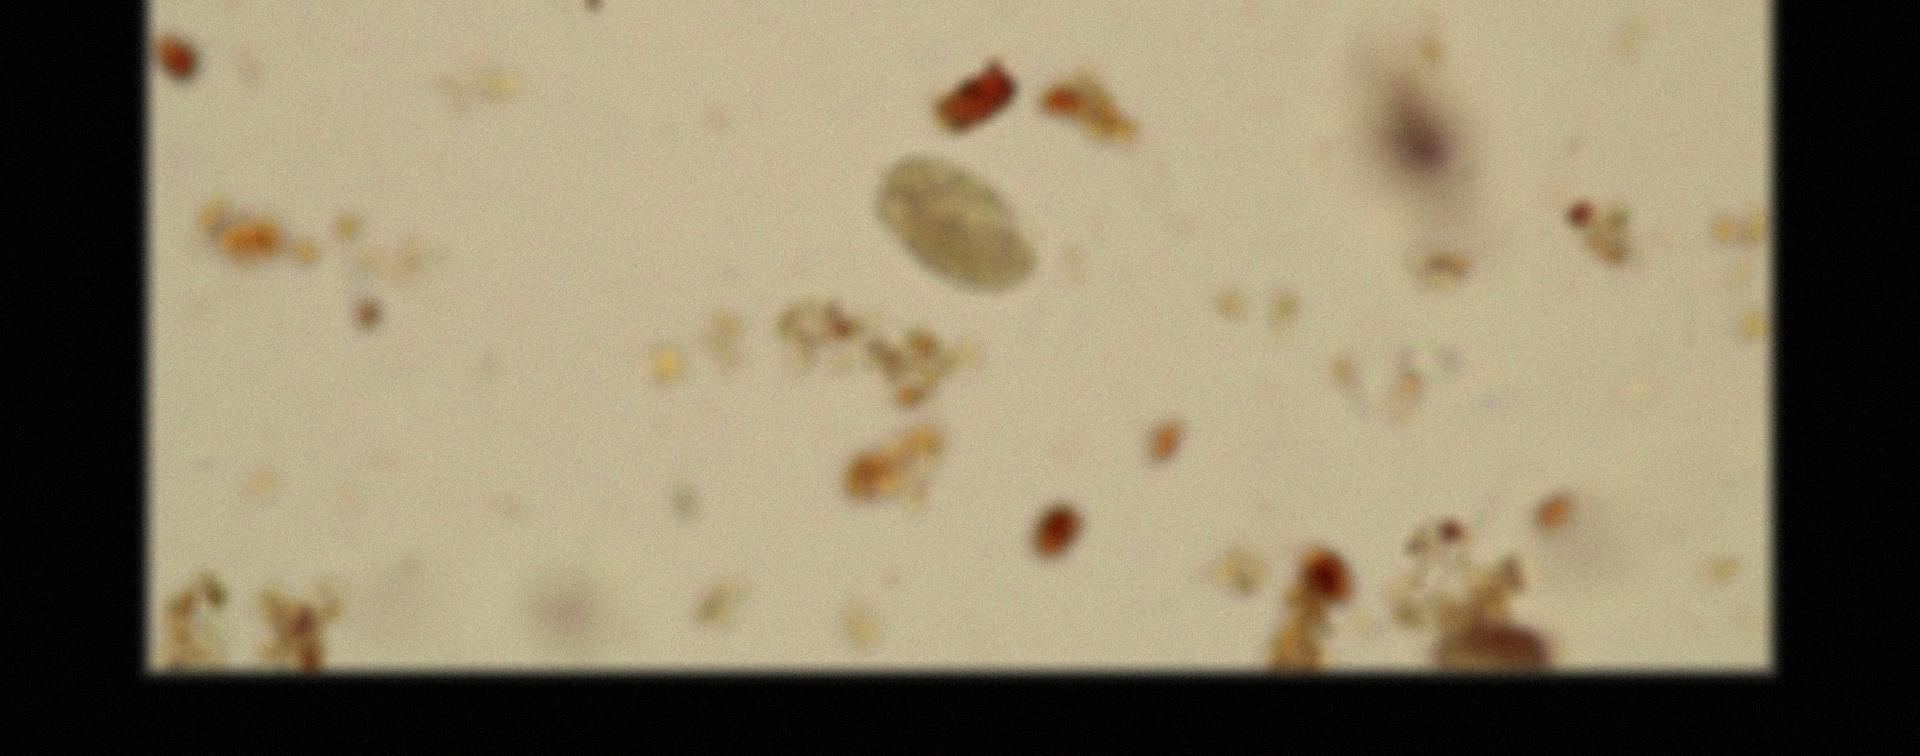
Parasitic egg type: Hookworm egg